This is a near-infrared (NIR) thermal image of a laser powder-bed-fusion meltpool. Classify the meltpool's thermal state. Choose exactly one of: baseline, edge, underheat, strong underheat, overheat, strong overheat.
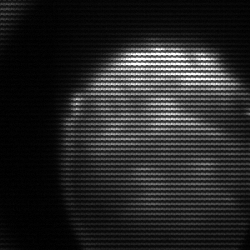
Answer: edge